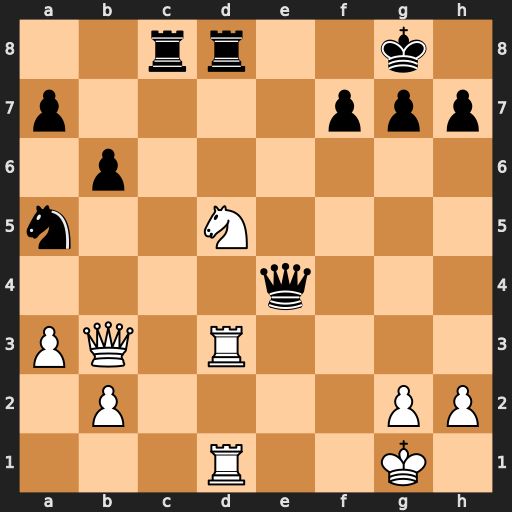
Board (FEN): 2rr2k1/p4ppp/1p6/n2N4/4q3/PQ1R4/1P4PP/3R2K1
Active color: w
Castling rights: -
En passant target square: -
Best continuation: Nf6+ gxf6 Rxd8+